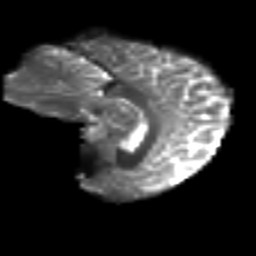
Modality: T2w
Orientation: sagittal
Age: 37
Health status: ill
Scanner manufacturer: philips
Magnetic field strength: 3 T
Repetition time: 9 s
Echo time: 0.127 s